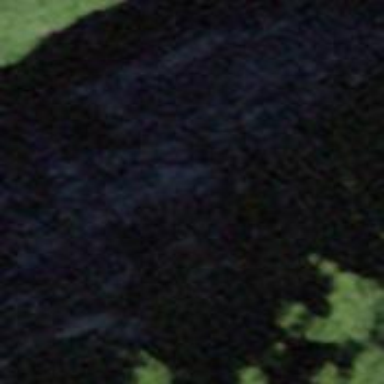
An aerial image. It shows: Natural cliff.